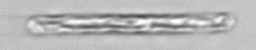
Label: Dactyliosolen_fragilissimus